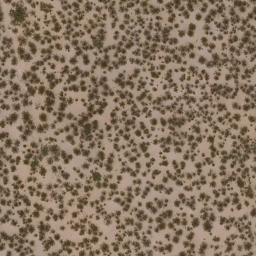
Label: chaparral